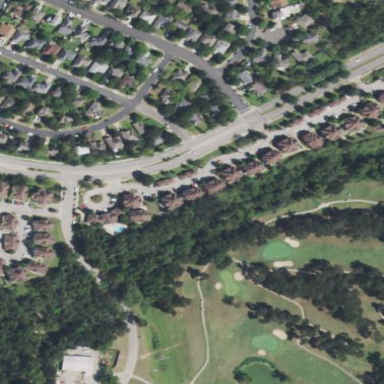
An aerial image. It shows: Residential area with apartments.